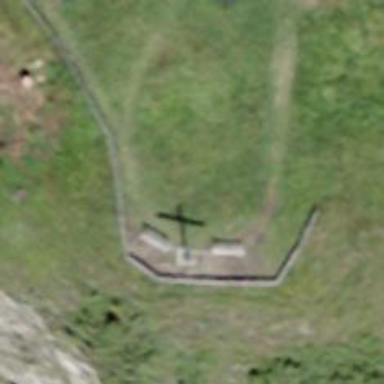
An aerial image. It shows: Historical wayside cross located at viewpoint for tourism.